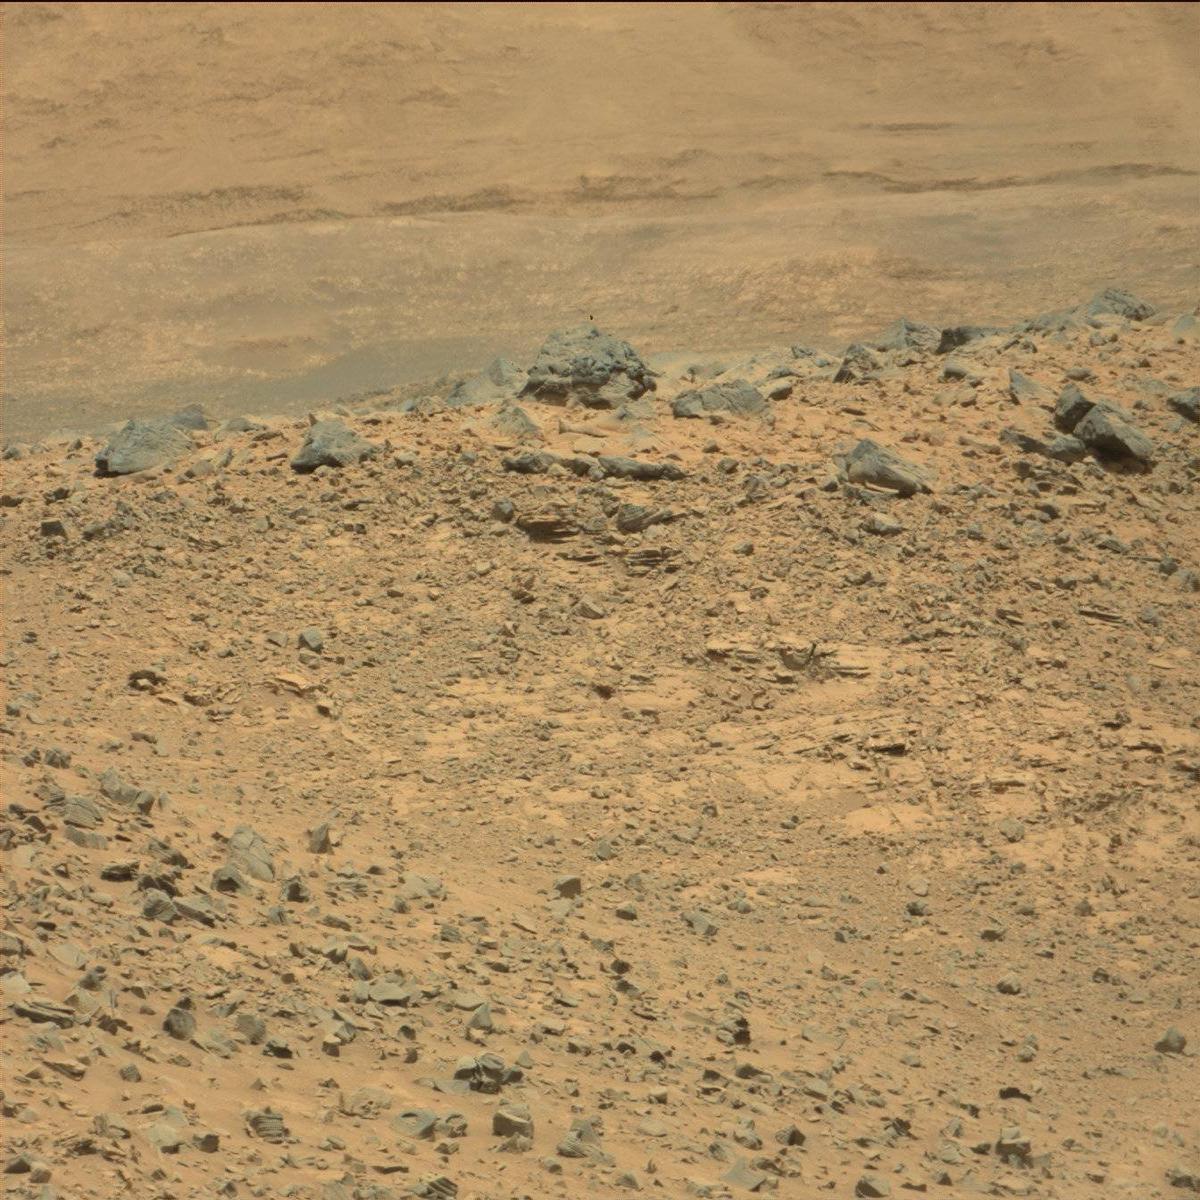
Terrain classes present: Bedrock, Ridge, Sand / Soil